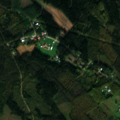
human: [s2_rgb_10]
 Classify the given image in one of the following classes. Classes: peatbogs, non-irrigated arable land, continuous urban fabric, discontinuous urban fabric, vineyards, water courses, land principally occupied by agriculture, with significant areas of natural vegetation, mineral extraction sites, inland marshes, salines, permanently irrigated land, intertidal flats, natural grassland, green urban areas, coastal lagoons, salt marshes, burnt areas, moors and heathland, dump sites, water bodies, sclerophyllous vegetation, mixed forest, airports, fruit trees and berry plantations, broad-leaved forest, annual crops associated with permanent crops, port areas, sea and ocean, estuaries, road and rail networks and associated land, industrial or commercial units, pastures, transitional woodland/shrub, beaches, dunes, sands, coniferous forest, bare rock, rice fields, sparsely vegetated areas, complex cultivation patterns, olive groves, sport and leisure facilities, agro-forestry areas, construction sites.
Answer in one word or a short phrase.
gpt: coniferous forest, mixed forest, transitional woodland/shrub